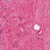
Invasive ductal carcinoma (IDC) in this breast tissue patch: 0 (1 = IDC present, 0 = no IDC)